Brain MRI, t1w sequence, axial 2D slice.
Patient: age 53, sex F, weight 90 kg, height 1.9 m
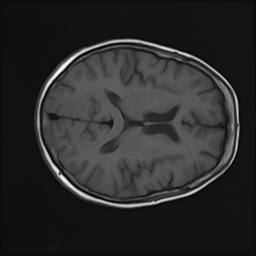